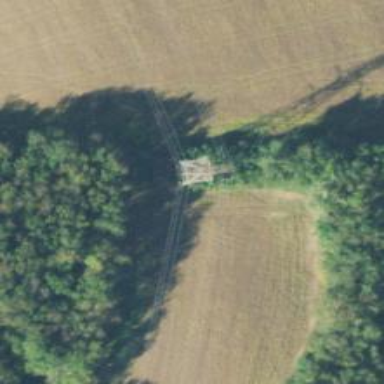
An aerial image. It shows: Lattice structure tower used for power transmission.